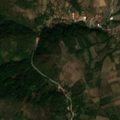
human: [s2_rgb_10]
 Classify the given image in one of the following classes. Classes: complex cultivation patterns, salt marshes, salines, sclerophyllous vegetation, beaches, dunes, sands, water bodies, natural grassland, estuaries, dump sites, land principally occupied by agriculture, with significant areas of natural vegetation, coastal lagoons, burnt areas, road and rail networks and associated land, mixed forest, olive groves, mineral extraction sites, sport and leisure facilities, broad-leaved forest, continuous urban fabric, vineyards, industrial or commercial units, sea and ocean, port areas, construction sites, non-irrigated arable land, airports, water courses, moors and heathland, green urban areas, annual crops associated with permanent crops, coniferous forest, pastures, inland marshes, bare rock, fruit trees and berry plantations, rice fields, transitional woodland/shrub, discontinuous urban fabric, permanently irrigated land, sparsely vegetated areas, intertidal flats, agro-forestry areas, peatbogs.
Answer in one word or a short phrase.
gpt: discontinuous urban fabric, non-irrigated arable land, land principally occupied by agriculture, with significant areas of natural vegetation, broad-leaved forest